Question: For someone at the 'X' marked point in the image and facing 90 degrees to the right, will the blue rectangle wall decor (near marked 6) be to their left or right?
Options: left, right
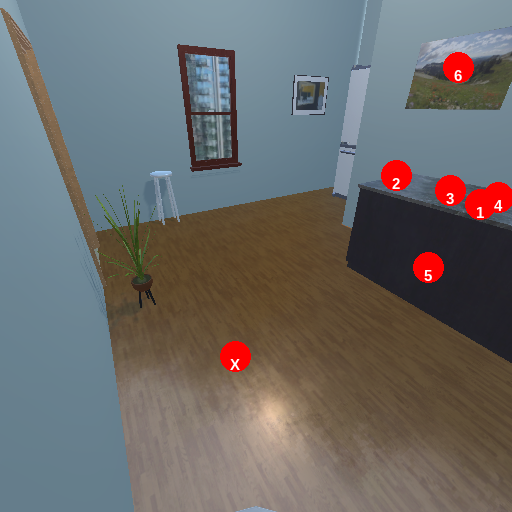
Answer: left